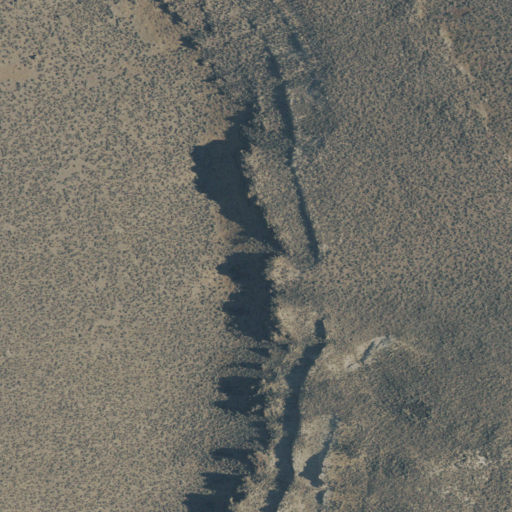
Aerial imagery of cliff(s) in Oregon named Orejana Rim containing only shrub